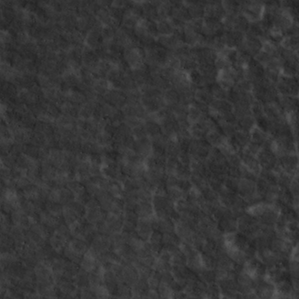
Label: non_frost